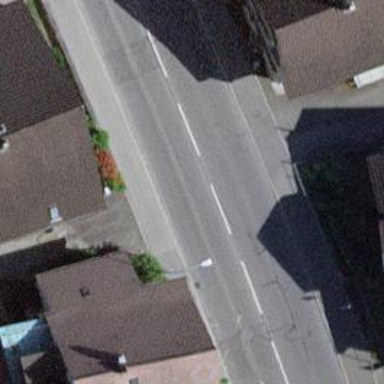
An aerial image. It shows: Bus stop with platform for public transport.